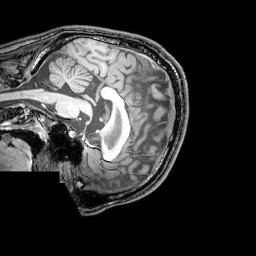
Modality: T1w
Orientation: sagittal
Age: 24
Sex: male
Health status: healthy
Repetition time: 0.081 s
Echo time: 0.037 s